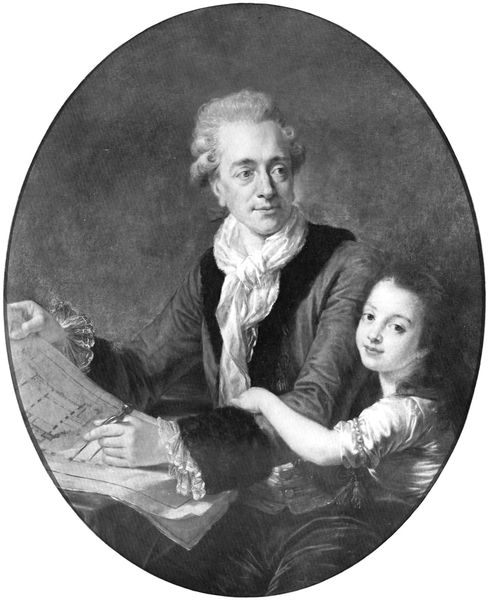
Titel: Ledoux mit Adélaide-Constance Ledoux aus L’Architecture
Institution: Paris, Musée Carnavalet
Schlagwörter: feder, gemälde, hand, mann, mädchen, sitzen, frisur, grau, kleid, nase, schwarz, skizze, tisch, weiss, zeichnung, blick, schal, tuch, malerei, mode, jacke, architektur, augen, falten, gesicht, kragen, spitze, ärmel, bildnis, herr, portrait, porträt, haare, mantel, kind, ohrringe, rokkoko, spitzen, tochter, vater, knopf, locke, locken, rokoko, oval, perücke, papier, französisch, halstuch, deutsch, rüschen, jacket, weste, umarmen, medaillon, druck, bürger, stift, zeichnen, schreiben, historismus, plan, sohn, schinkel, liebevoll, grundriss, jaket, perrücke, aufriss, bauplan, architekt, grafi, baumeister, zirkel, kurzärmlig, zirkle, haarrolle